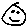
Label: smiley face